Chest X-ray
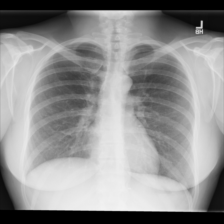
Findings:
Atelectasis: negative
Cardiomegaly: negative
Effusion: negative
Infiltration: negative
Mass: negative
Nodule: negative
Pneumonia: negative
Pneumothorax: negative
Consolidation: negative
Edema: negative
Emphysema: negative
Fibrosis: negative
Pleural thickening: negative
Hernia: negative